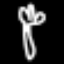
Label: fork